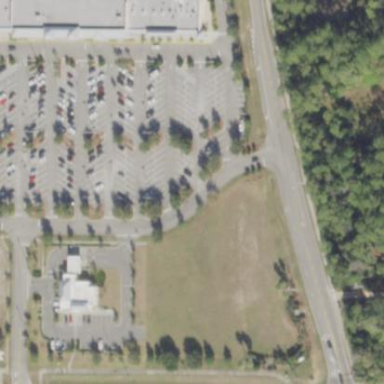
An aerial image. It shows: Parking area.